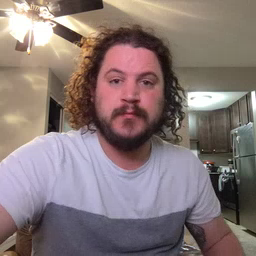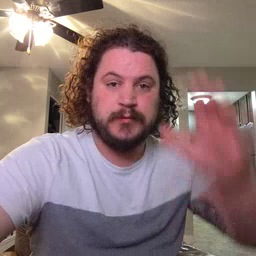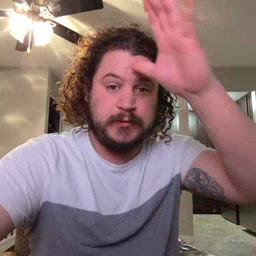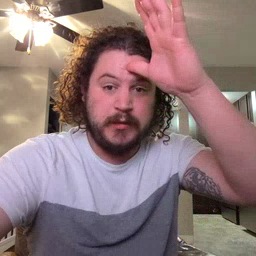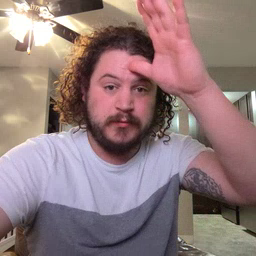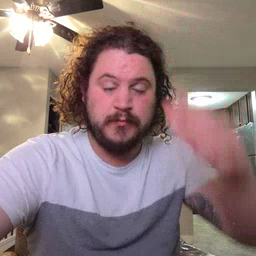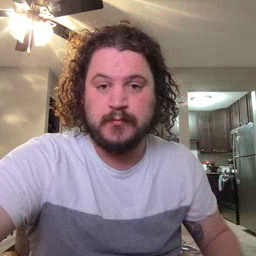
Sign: dad